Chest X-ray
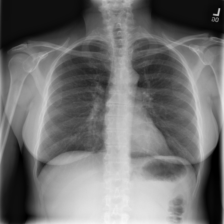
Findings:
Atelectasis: negative
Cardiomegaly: negative
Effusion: negative
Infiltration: negative
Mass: negative
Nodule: negative
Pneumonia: negative
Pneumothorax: negative
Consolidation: negative
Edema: negative
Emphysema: negative
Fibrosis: negative
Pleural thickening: negative
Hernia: negative